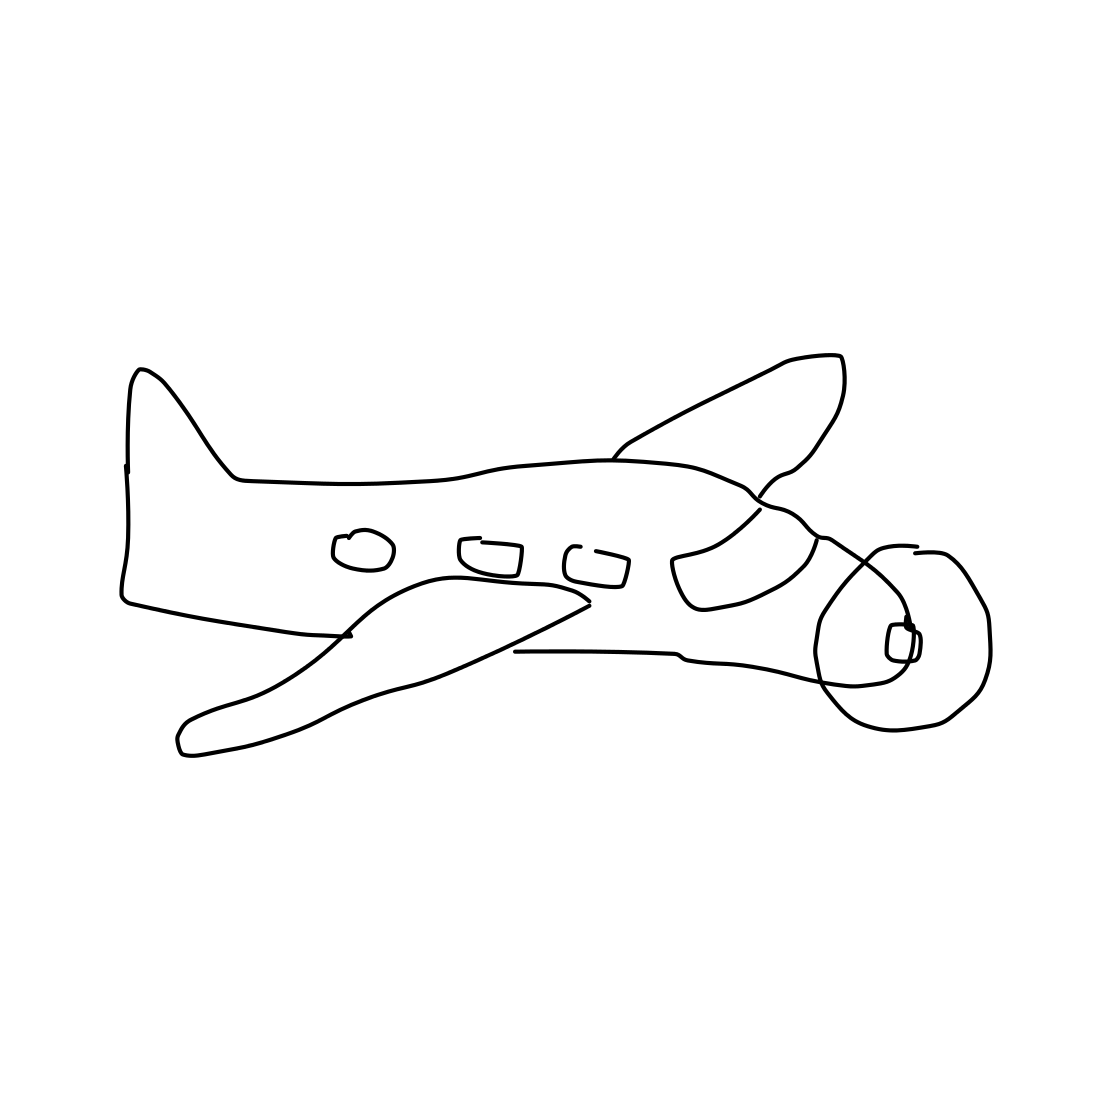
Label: airplane